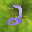
Label: 2